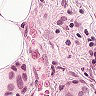
Metastatic tissue present: yes